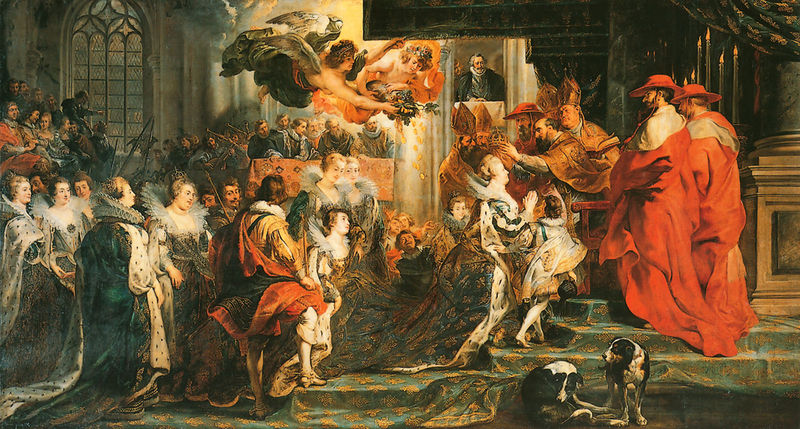
Titel: Krönung in St. Denis
Künstler: Peter Paul Rubens
Institution: Paris, Musée du Louvre
Schlagwörter: gemälde, frauen, menschen, fenster, männer, hunde, rot, tiere, kirche, adel, engel, treppe, bischof, könig, kerzen, krönung, priester, geistliche, adlige, königin, geistlich, hofstaat, verssammlung